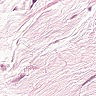
Metastatic tissue present: no